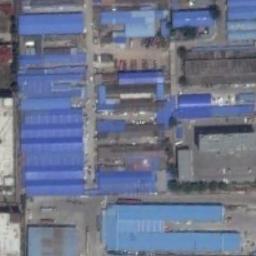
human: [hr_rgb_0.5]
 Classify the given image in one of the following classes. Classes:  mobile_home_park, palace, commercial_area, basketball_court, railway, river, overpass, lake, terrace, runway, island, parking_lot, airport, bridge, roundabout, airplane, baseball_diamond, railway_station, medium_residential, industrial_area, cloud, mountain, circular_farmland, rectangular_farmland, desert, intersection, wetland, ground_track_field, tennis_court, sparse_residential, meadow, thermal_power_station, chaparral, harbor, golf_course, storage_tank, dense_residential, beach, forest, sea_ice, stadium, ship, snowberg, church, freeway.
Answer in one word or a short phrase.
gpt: industrial_area